Question: I am new to spin. I want to check whether a transition system satisfies the given LTL property. But I don't know how to model a transition system in promela.
For example, the transition system shown below has two states, and the initial state is s0.
How to check whether the LTL property: <>q is satisfied. Does anybody know how to describe this problem in promela? By the way, how to use the next operator of LTL in spin?

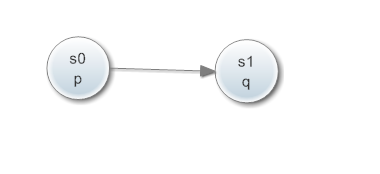
Answer: You can model your automata by using labels, atomic blocks and gotos:
'''
bool p, q;
init
{
s1:
atomic {
p = true;
q = false;
}
goto s2;
s2:
atomic {
p = false;
q = true;
}
}
'''
To check your LTL property, place 'ltl eventually_q { <>q };' at the end of your file and run Spin and the generated executable with '-a'.
If you place a property that doesn't hold at the end, for example, 'ltl always_p { []p };', you'll get the message 'end state in claim reached' that indicates that the property has been violated.
About the next-operator: It is in conflict with the partial order reduction algorithm that Spin uses per default. Properties using the next-operator must be , otherwise, partial order reduction must be disabled. Read more at the end of <URL>.